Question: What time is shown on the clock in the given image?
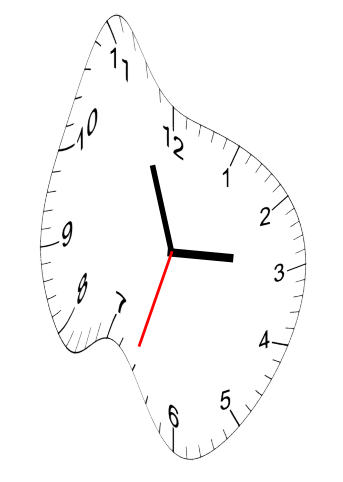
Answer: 02:56:33